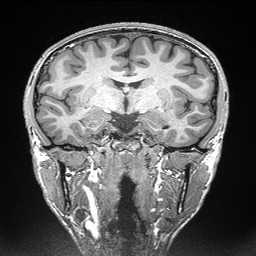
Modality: T1w
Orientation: sagittal
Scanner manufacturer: siemens
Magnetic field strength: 3 T
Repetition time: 2.3 s
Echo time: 0.00298 s